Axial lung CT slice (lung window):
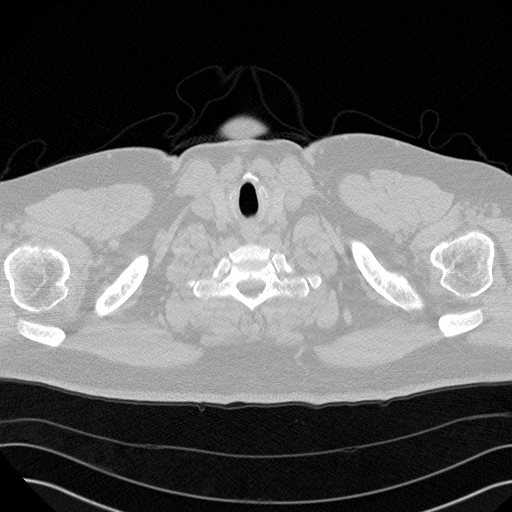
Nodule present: no